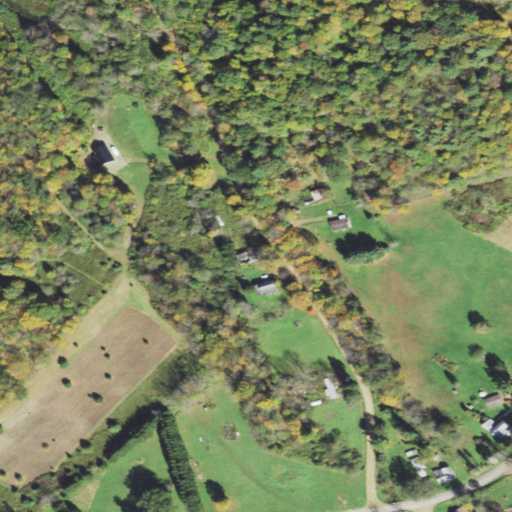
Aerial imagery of valley in Pennsylvania named Scott Hollow containing pasture, deciduous forest, open development, mixed forest, and low intensity development